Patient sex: F
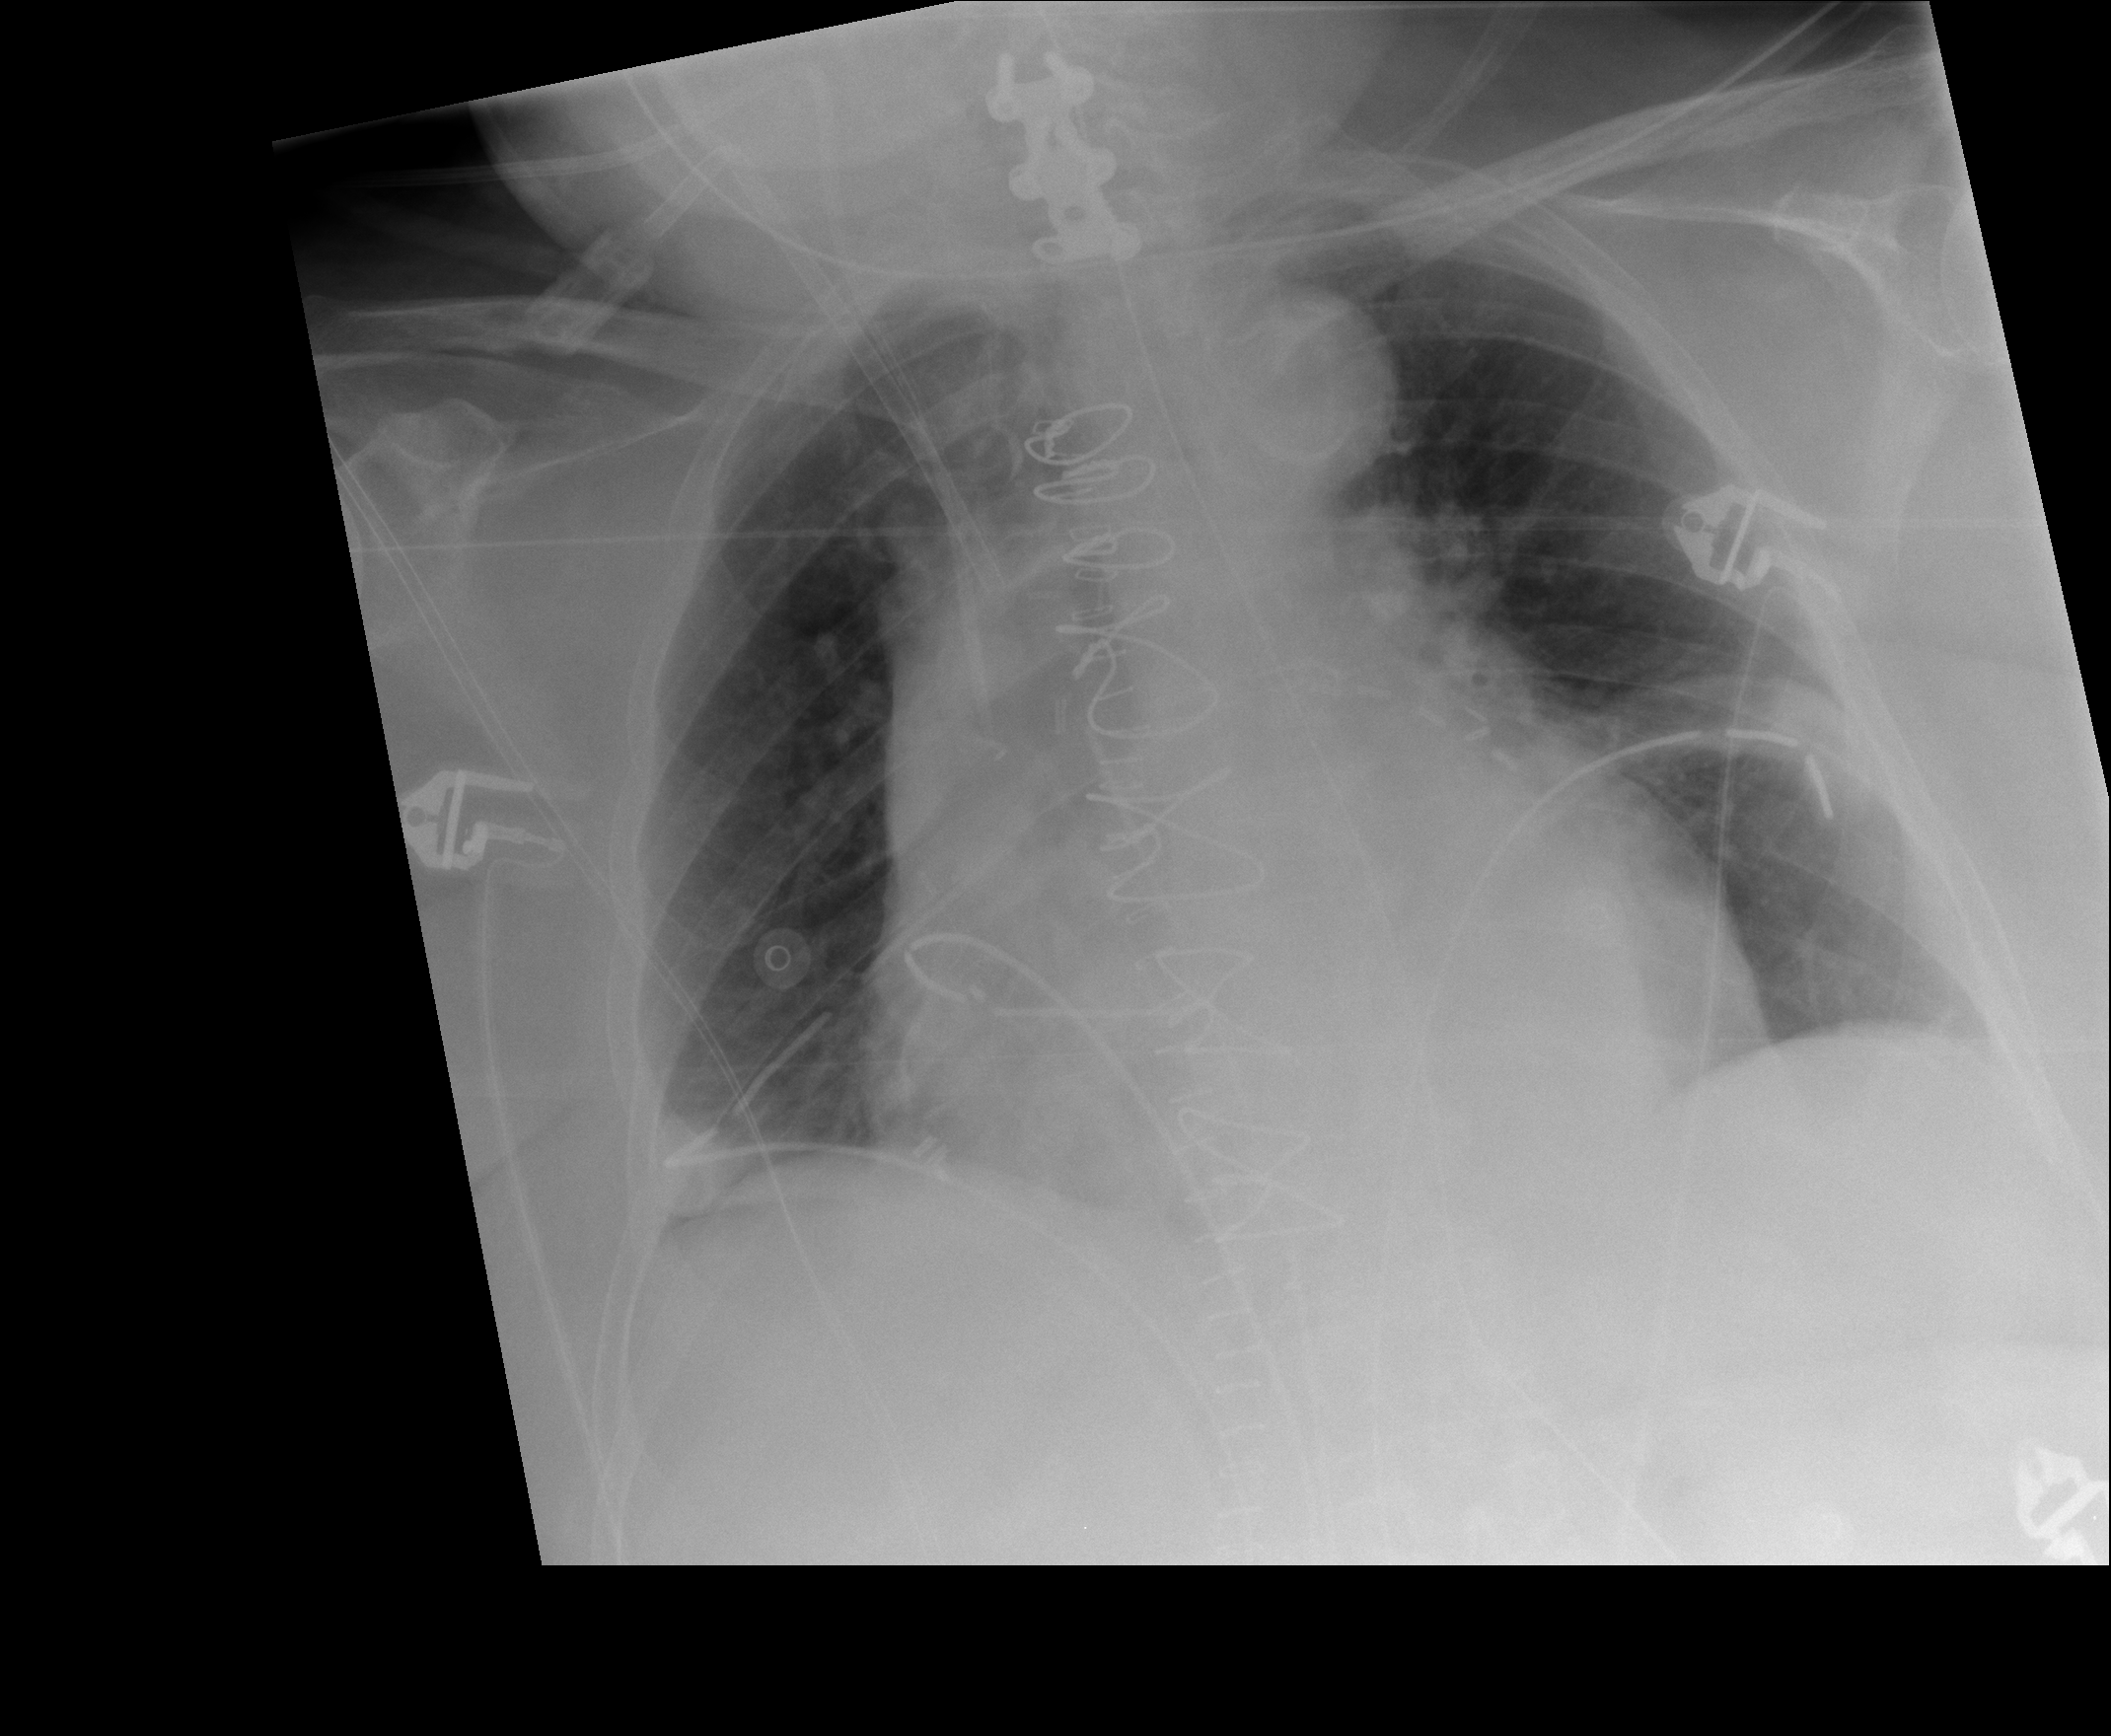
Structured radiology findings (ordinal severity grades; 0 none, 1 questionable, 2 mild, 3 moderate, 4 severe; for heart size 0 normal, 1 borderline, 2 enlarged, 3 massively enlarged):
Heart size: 3
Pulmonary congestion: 0
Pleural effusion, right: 0
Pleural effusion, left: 0
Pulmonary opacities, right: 0
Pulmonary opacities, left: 0
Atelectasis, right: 2
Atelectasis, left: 0